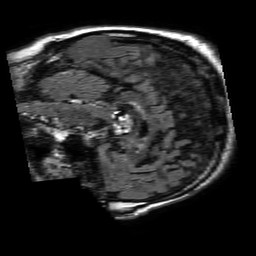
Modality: FLAIR
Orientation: sagittal
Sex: male
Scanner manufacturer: philips
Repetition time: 11 s
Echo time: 0.125 s